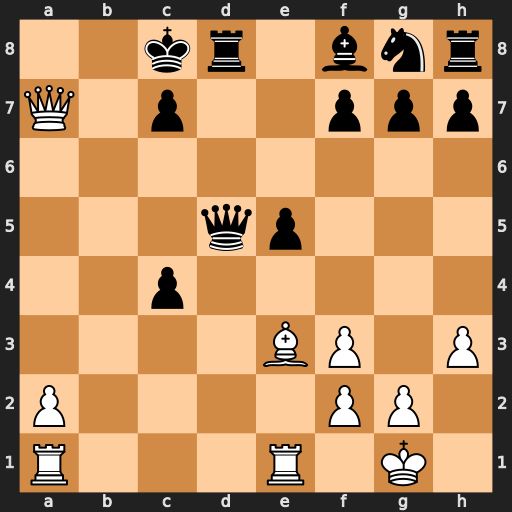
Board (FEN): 2kr1bnr/Q1p2ppp/8/3qp3/2p5/4BP1P/P4PP1/R3R1K1
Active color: w
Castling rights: -
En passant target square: -
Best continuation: Rab1 Qc6 Rb8+ Kd7 Rd1+ Bd6 Rb6 Qxb6 Bxb6